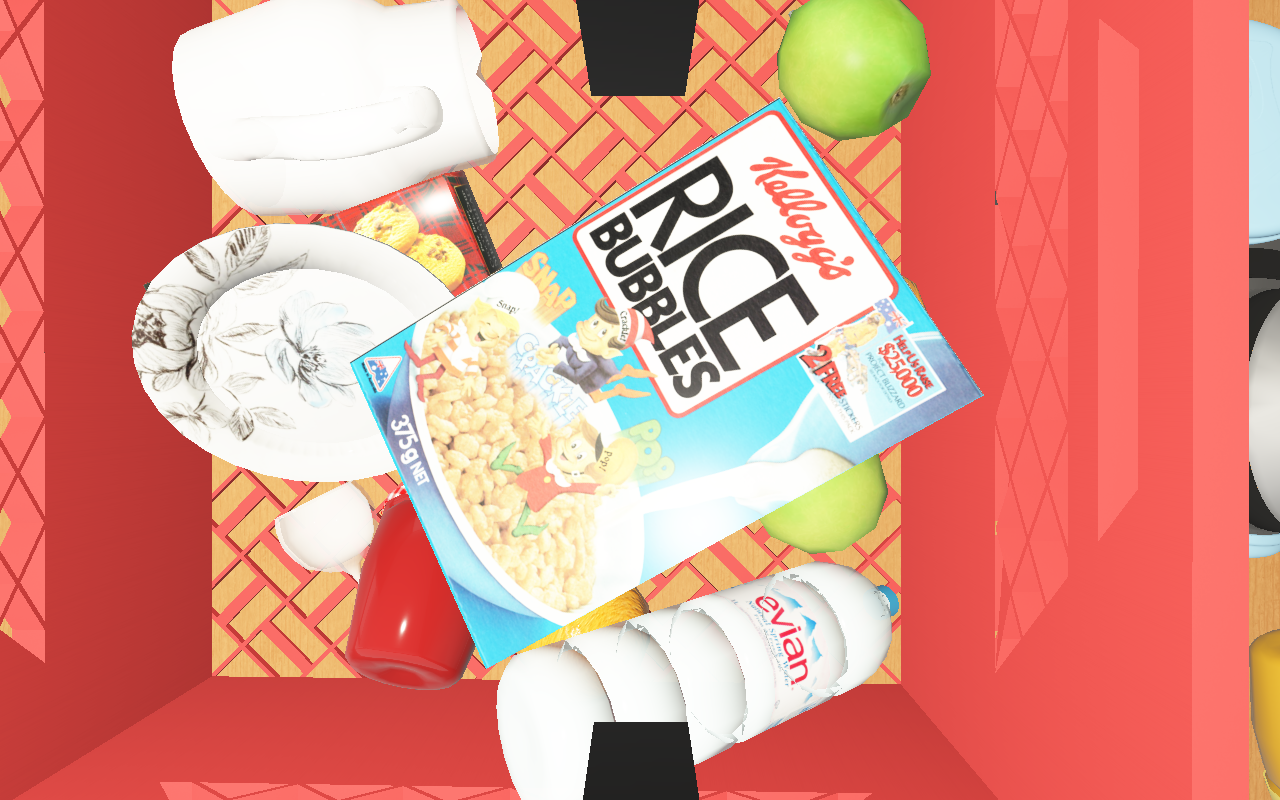
Objects in the scene:
carafe
water bottle
apple
apple
orange
orange
glass
jam jar
cereal box
cereal box